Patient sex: F
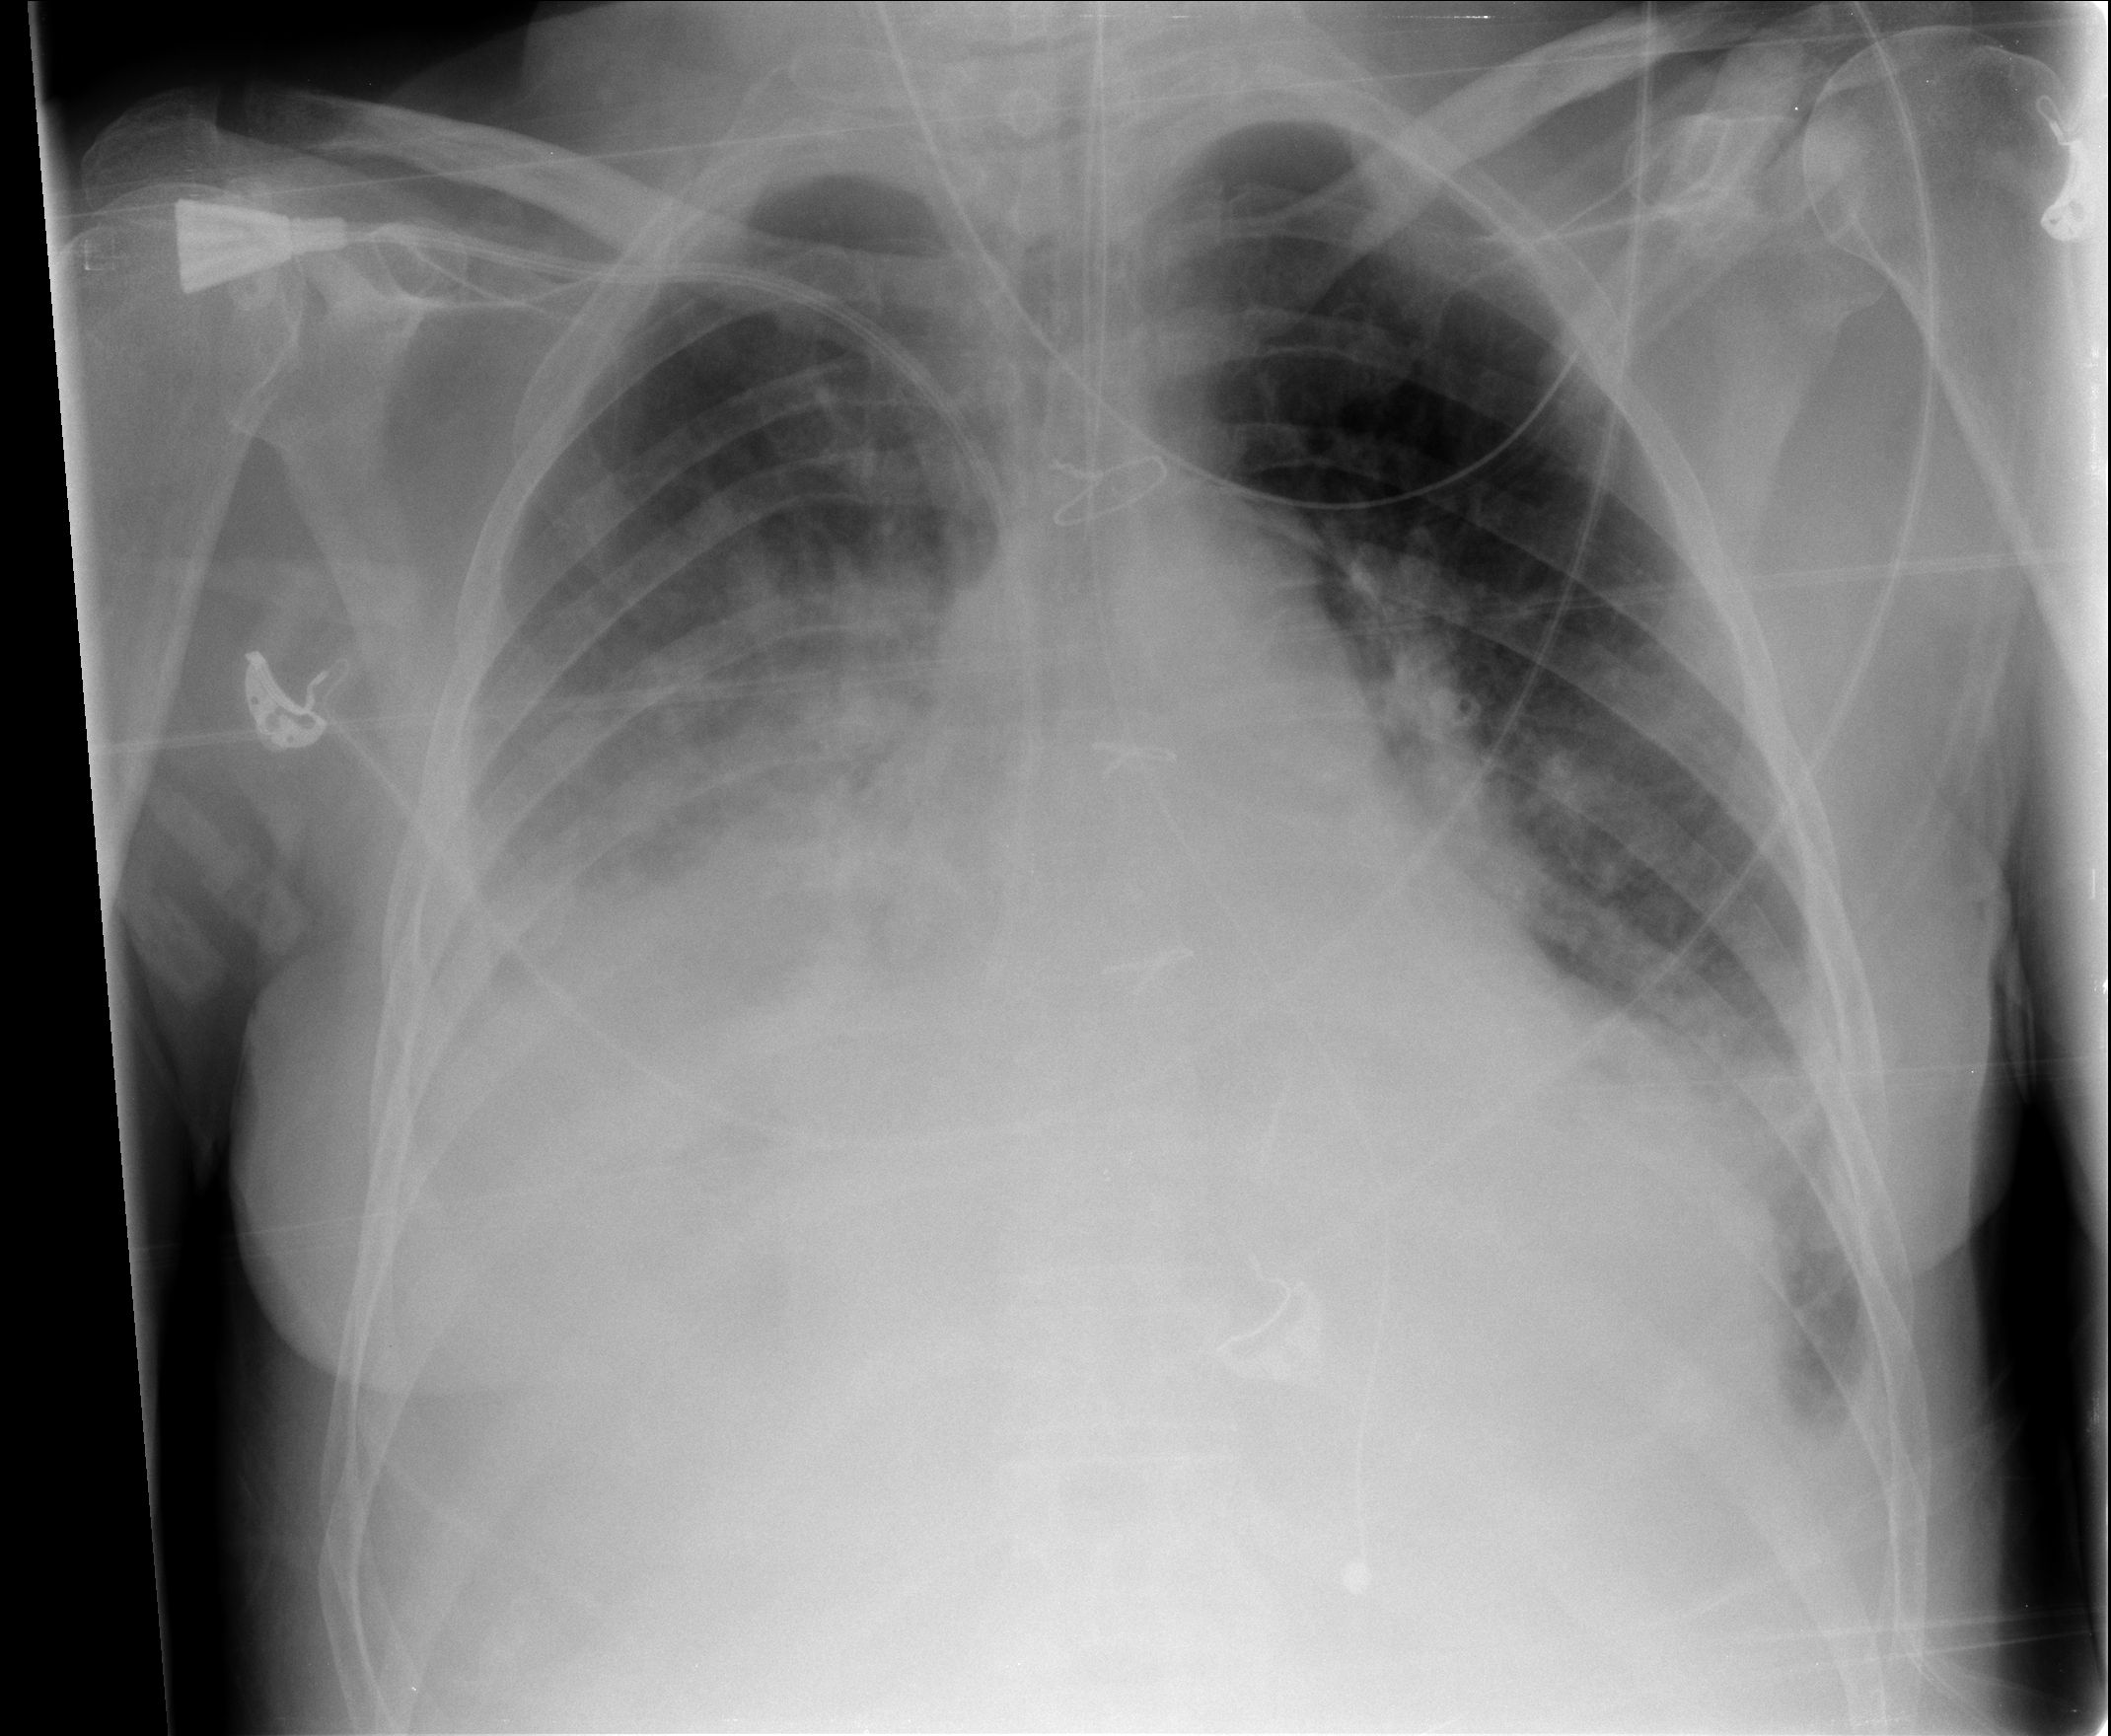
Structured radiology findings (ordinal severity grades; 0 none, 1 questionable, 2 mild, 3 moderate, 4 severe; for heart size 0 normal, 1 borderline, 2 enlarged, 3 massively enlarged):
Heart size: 0
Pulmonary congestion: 2
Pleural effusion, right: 3
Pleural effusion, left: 2
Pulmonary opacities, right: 2
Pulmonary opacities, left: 2
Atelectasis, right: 3
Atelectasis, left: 2